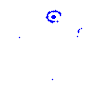
Particle: kaon